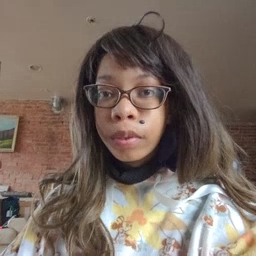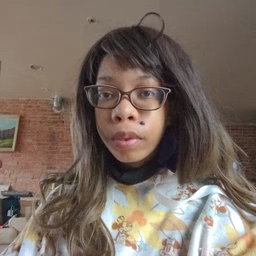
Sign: cow